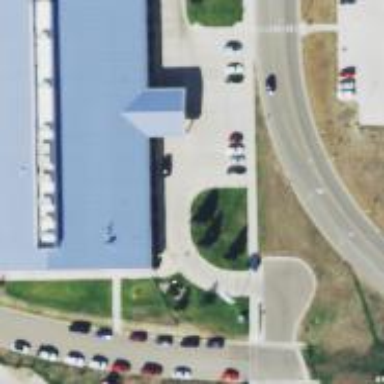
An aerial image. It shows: School building.